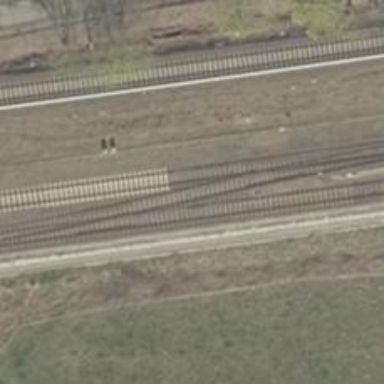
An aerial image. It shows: Railway track.